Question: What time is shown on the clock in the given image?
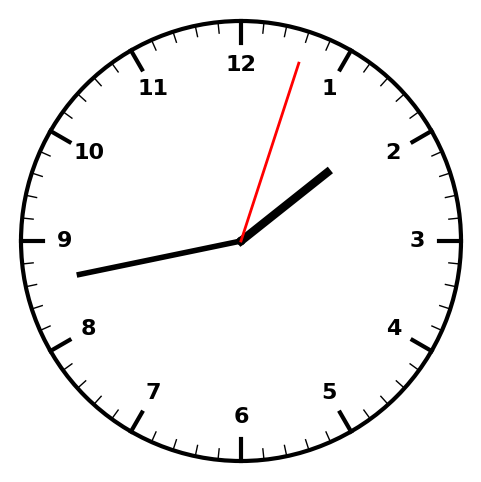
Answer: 01:43:03